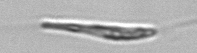
Label: Euglena